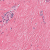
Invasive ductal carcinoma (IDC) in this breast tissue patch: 0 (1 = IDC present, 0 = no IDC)